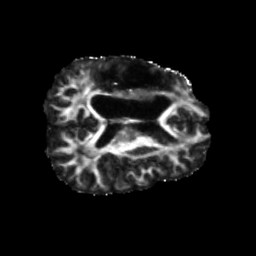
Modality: FA
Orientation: axial
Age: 42
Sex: male
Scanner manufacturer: siemens
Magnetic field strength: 3 T
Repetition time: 5.47 s
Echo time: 0.0854 s